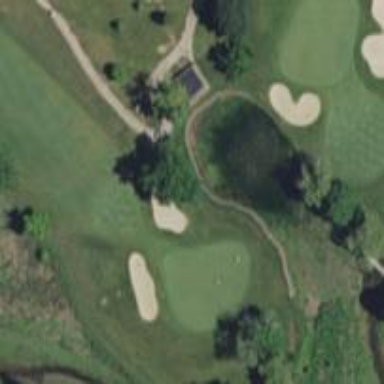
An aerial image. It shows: Scenic view of water hazard on golf course. The natural water feature adds beauty to the landscape.